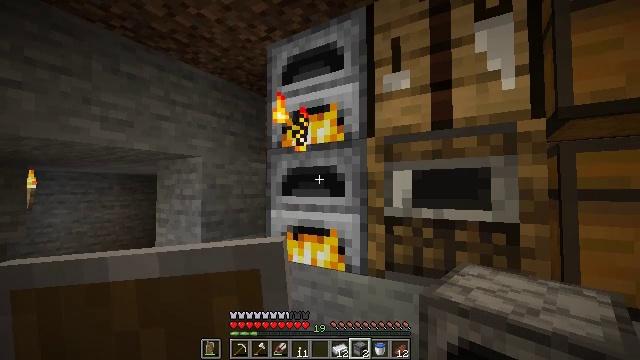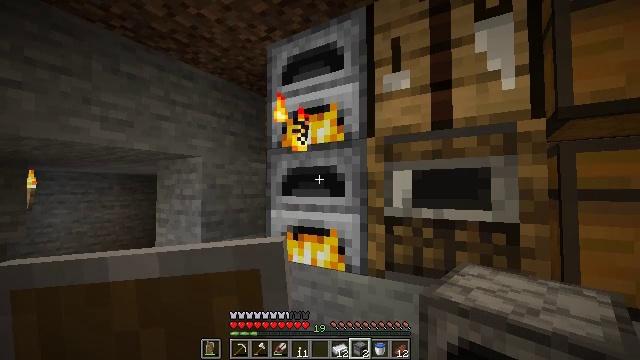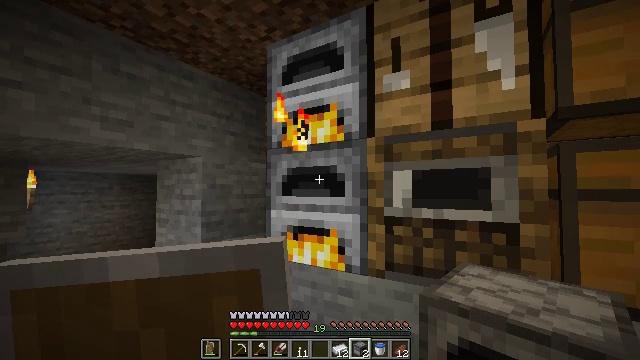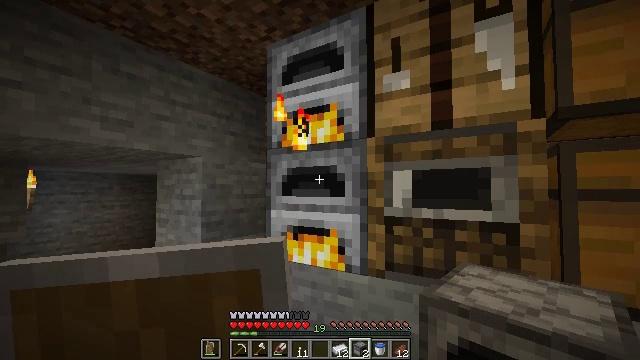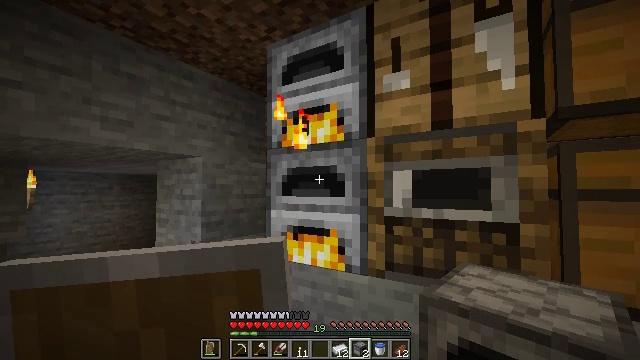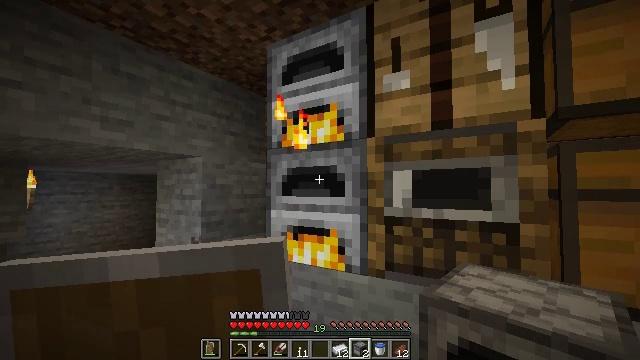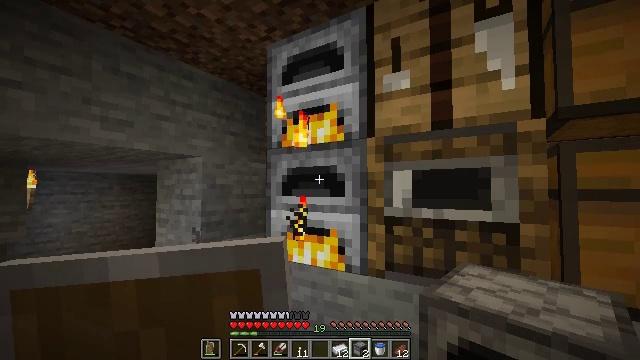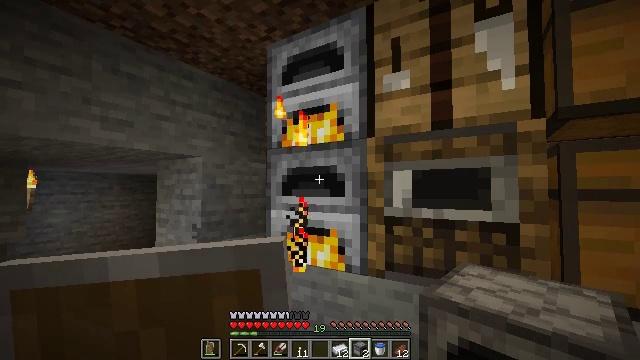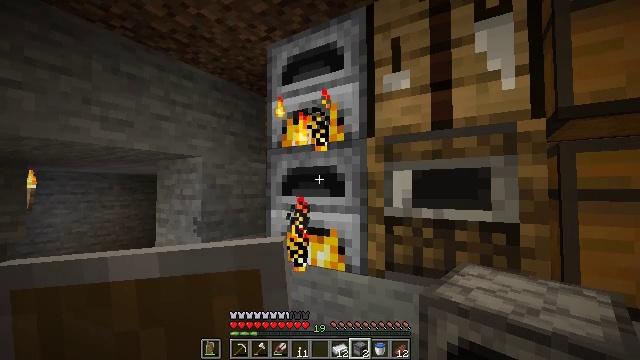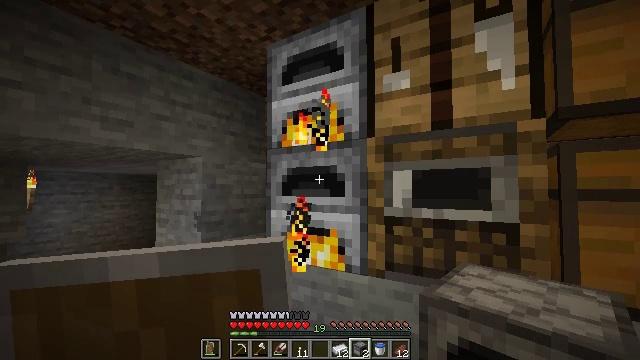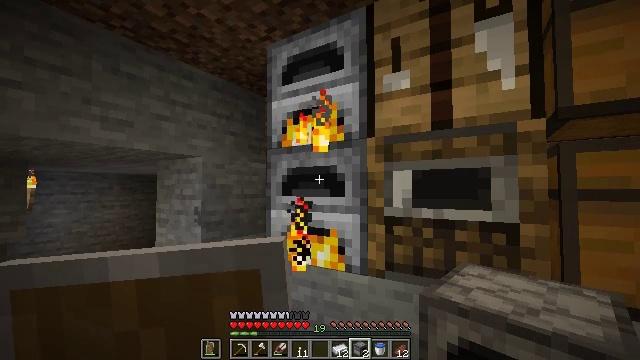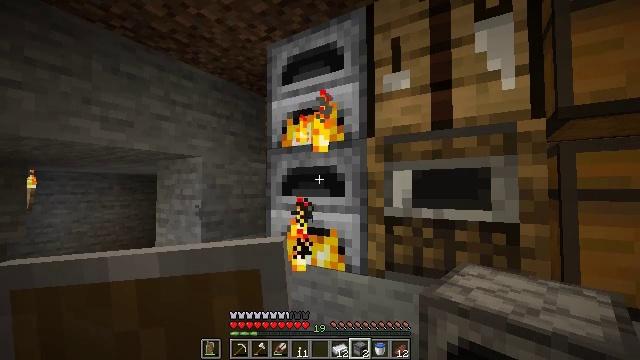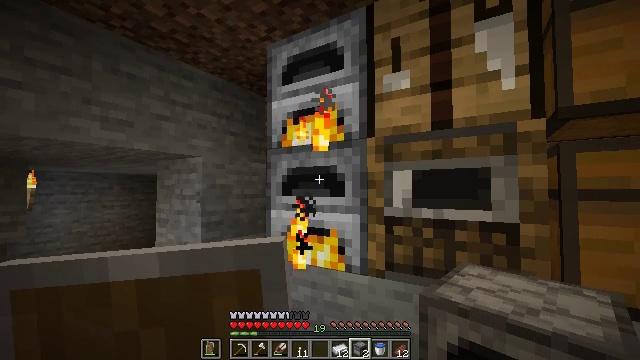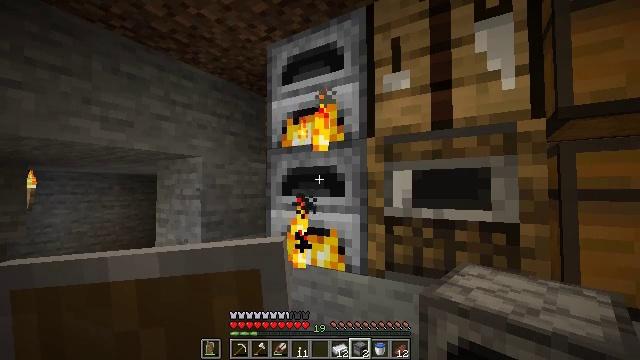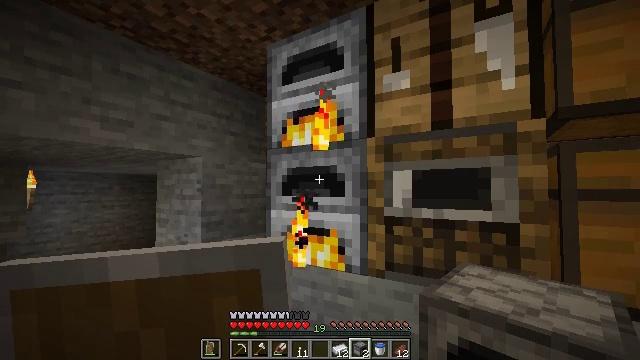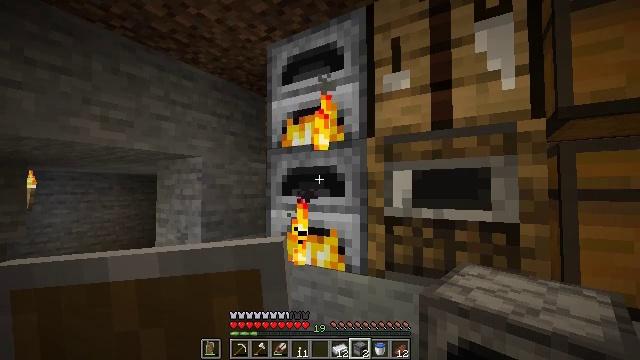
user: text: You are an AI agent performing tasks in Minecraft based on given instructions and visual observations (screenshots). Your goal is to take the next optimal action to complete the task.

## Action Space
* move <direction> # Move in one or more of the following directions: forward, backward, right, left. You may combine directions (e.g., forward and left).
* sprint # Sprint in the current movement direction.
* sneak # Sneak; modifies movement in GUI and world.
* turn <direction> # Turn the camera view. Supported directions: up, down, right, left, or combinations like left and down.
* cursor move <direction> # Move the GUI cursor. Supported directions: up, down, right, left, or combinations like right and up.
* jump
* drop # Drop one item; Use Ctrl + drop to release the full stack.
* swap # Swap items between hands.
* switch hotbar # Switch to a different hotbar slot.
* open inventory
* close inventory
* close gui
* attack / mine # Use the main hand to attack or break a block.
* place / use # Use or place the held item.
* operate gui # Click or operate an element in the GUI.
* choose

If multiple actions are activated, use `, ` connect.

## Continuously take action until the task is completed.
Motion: motion action
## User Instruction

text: Put stone in the furnace to get smooth stone.
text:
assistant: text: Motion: no_op
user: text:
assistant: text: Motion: no_op
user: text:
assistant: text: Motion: no_op
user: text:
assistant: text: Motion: no_op
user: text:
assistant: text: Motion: no_op
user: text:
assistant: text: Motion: no_op
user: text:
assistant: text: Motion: no_op
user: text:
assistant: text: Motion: no_op
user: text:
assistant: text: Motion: no_op
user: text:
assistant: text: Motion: no_op
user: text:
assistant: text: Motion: no_op
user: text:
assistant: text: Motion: no_op
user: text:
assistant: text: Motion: no_op
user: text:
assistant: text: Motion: no_op
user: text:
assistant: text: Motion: no_op
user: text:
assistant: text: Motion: no_op
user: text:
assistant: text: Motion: no_op
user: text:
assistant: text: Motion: no_op
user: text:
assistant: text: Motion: no_op
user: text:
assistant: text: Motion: no_op
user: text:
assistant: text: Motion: no_op
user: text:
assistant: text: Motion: no_op
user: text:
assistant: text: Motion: no_op
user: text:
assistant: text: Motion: no_op
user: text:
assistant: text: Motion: no_op
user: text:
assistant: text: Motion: no_op
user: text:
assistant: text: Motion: no_op
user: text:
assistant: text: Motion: no_op
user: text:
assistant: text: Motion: no_op
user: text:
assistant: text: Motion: no_op